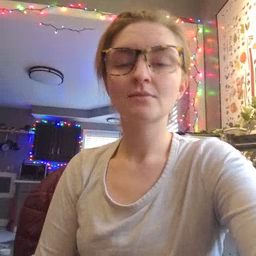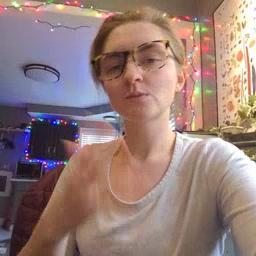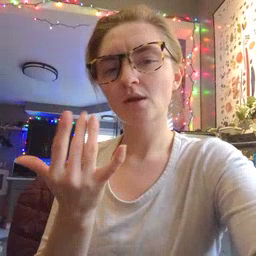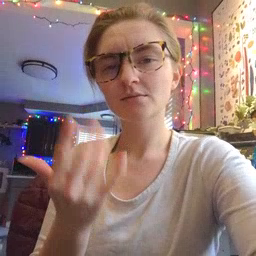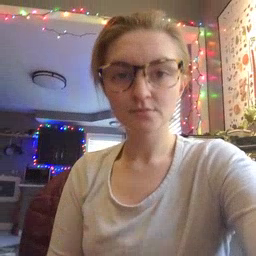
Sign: wait